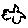
Label: bird